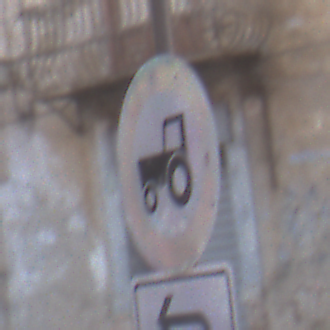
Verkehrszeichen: VerbotKraftfahrzeugeZuegeNichtSchneller25
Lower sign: RichtungsangabeDurchPfeile2
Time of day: MorningAfternoon
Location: Outdoor (Urban)
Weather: PartlyCloudy
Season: NotSpecified
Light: Natural